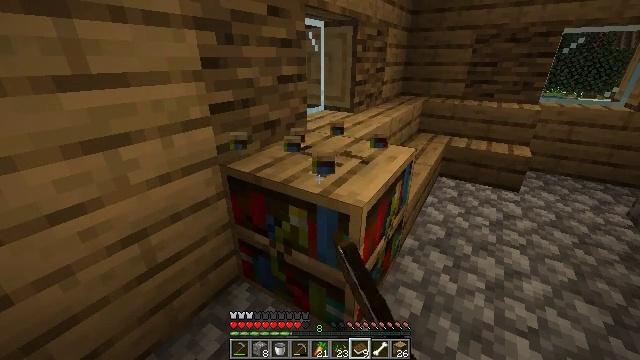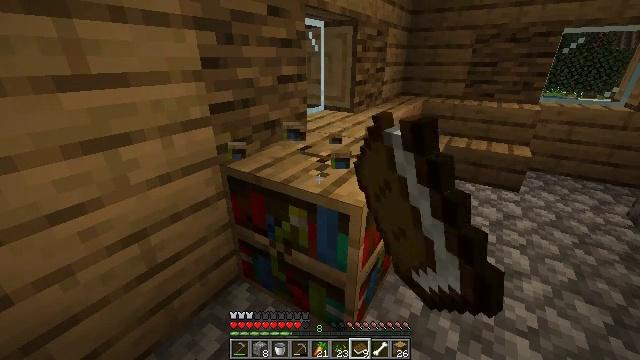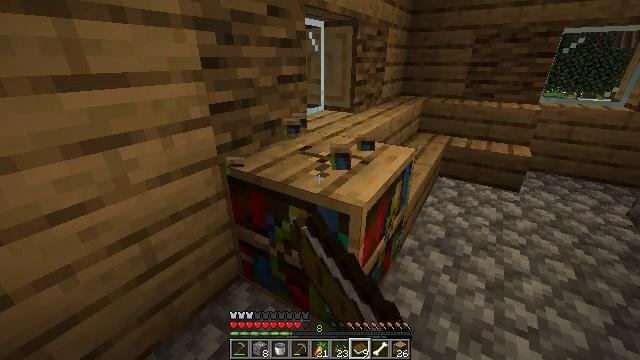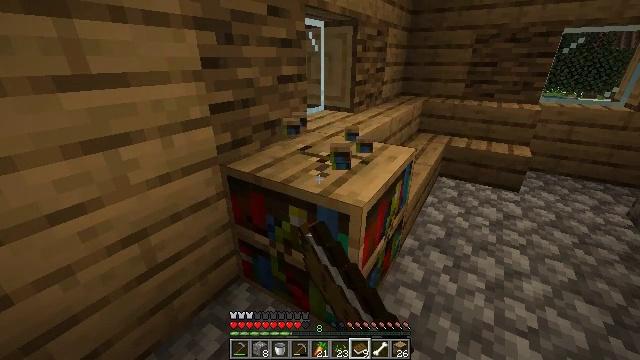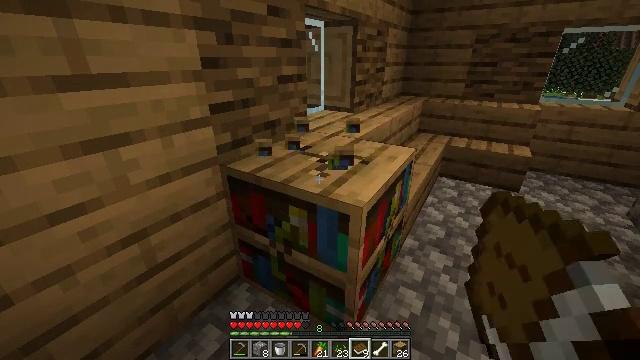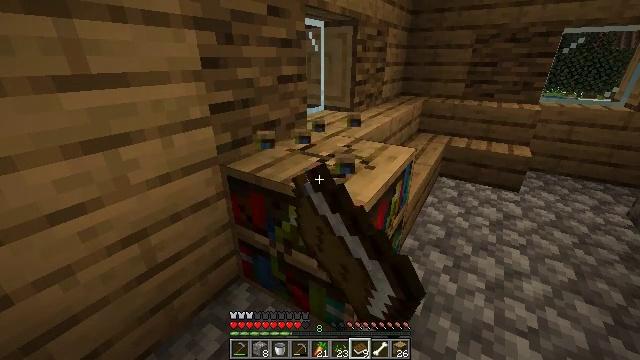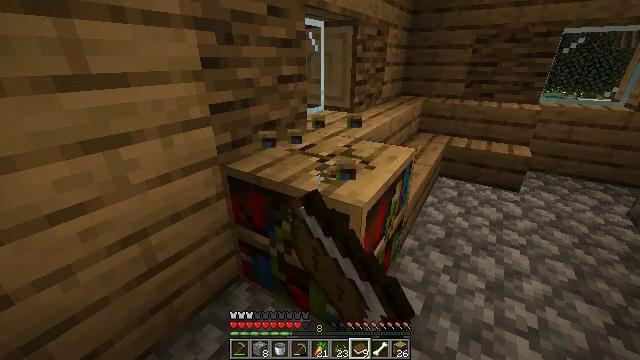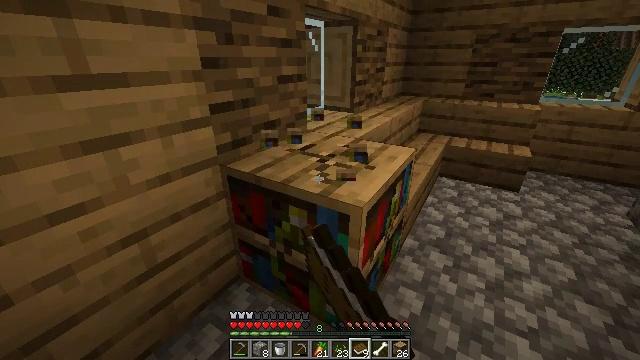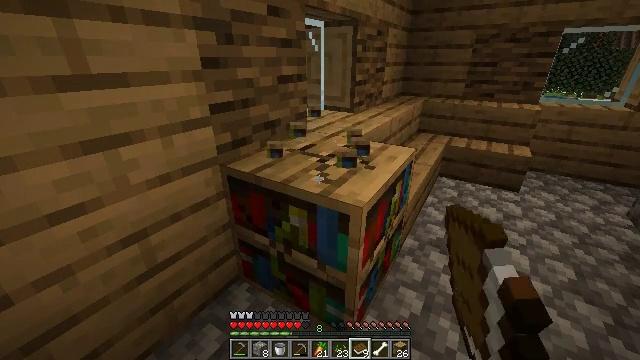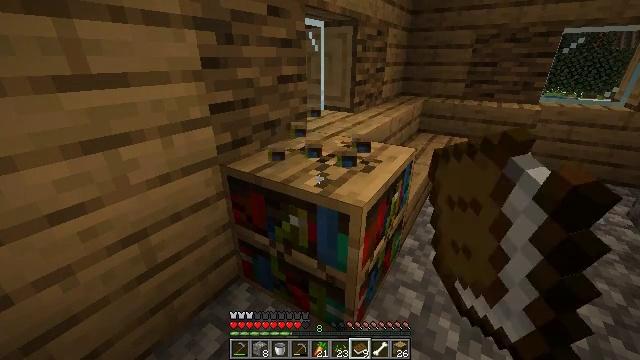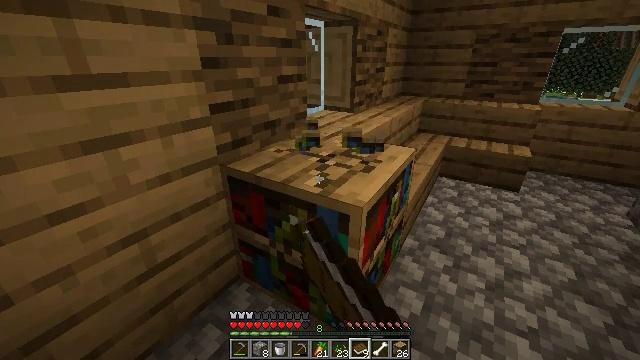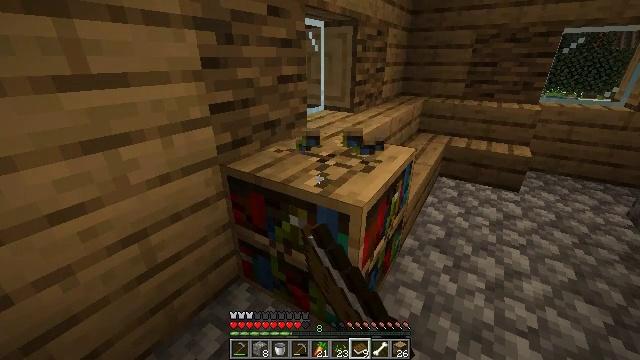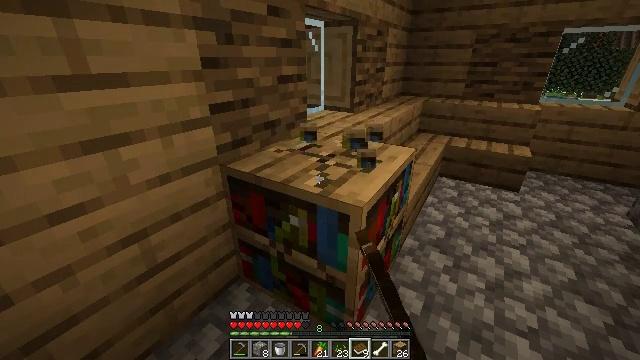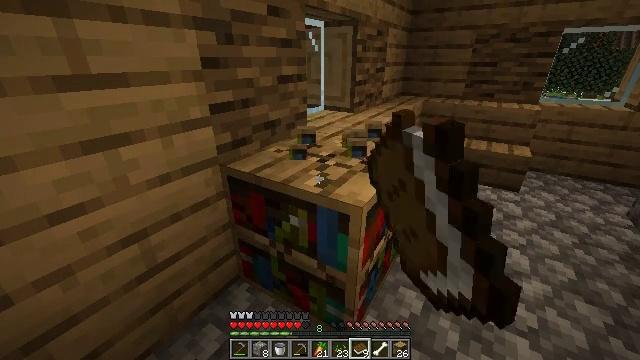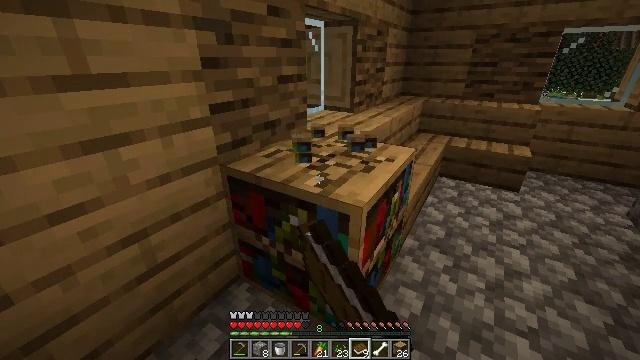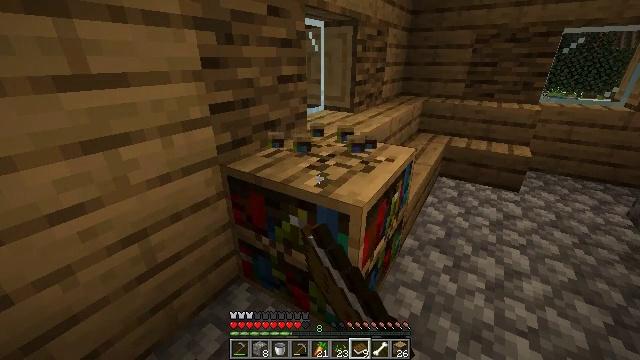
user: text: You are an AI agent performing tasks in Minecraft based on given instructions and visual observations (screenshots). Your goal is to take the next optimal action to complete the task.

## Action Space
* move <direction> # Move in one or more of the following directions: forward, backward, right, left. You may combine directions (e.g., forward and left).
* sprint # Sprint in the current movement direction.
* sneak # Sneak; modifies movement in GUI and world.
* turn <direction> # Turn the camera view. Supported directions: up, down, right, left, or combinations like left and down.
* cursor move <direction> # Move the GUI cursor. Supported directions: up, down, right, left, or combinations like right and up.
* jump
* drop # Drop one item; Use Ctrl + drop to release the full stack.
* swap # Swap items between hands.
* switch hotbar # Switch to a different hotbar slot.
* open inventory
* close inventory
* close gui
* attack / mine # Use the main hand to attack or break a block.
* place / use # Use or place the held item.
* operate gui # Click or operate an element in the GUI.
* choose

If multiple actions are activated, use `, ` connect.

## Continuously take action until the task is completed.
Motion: motion action
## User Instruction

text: Collect books by breaking the bookshelf.
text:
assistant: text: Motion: attack / mine
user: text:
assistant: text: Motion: attack / mine
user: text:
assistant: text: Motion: attack / mine
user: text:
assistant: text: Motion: attack / mine
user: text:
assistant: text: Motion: attack / mine
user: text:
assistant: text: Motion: attack / mine
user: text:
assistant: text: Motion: attack / mine
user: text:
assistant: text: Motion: attack / mine
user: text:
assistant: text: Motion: attack / mine
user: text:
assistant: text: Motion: attack / mine
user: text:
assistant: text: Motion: attack / mine
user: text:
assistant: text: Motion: attack / mine
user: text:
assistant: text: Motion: attack / mine
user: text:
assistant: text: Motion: attack / mine
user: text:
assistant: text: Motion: attack / mine
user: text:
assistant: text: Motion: attack / mine
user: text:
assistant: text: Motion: attack / mine
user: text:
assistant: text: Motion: attack / mine
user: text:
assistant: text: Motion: attack / mine
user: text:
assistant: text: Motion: attack / mine
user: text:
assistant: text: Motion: attack / mine
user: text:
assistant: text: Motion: attack / mine
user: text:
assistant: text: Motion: attack / mine
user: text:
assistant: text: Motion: attack / mine
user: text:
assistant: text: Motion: attack / mine
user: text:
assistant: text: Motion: attack / mine
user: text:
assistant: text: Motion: attack / mine
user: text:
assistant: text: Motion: attack / mine
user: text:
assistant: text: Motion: attack / mine
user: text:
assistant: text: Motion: attack / mine